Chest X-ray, AP view. Patient: 76 years old, sex M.
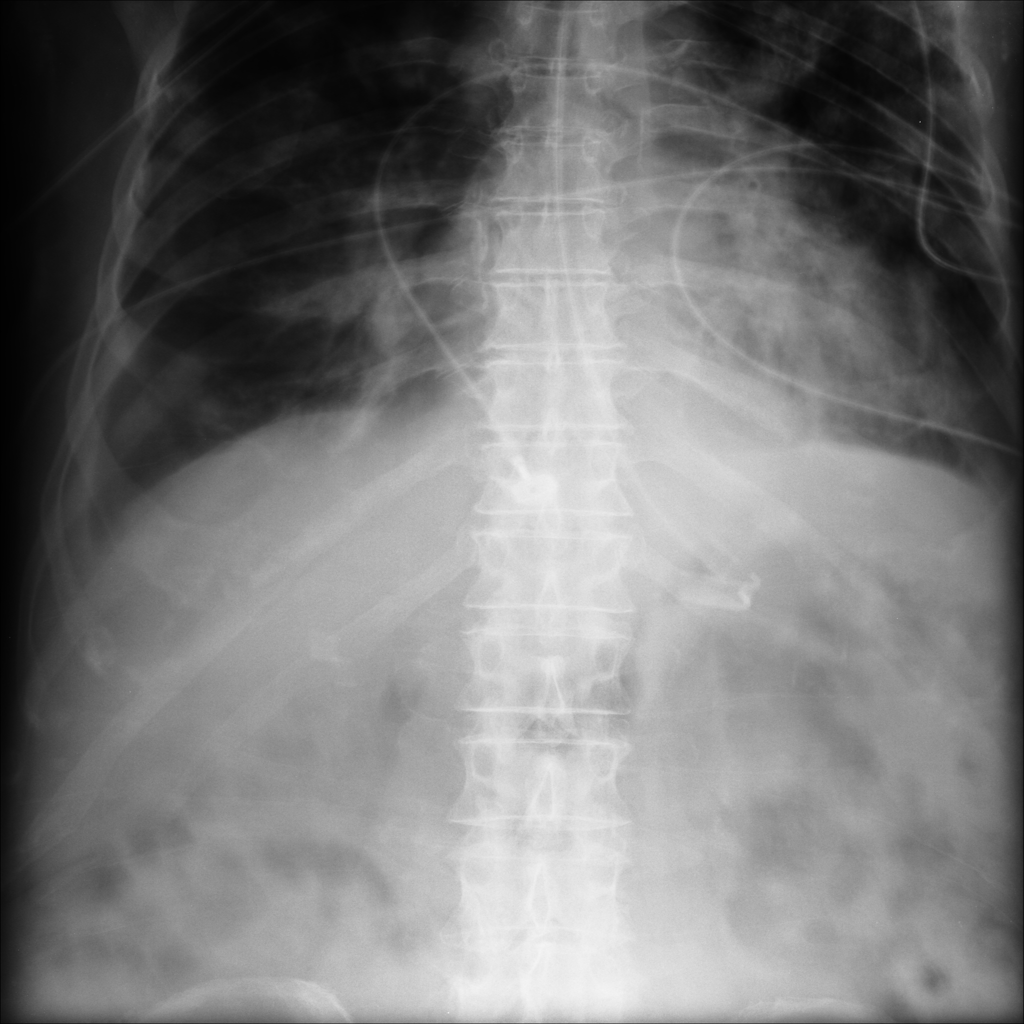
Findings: Consolidation